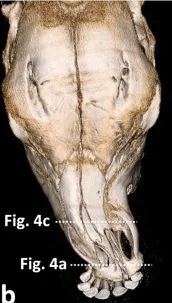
Three-dimensional computed tomography (CT) visualizing the dorsal surface of the nasal bones. B; The transformation of the nasal bone allowed a curvature of approximately 30. From the central line of the nasal bone to the left.
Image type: radiology (ct)